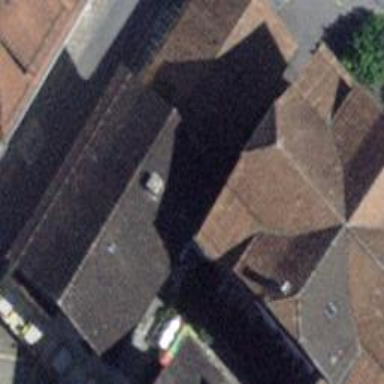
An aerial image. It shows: Restaurant.